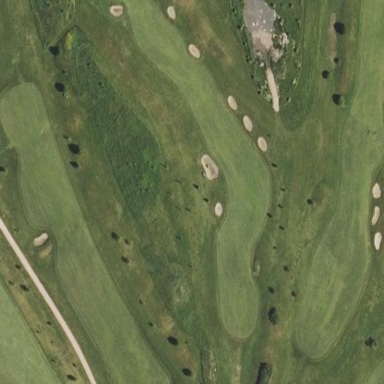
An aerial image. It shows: Golf fairway surrounded by grass.